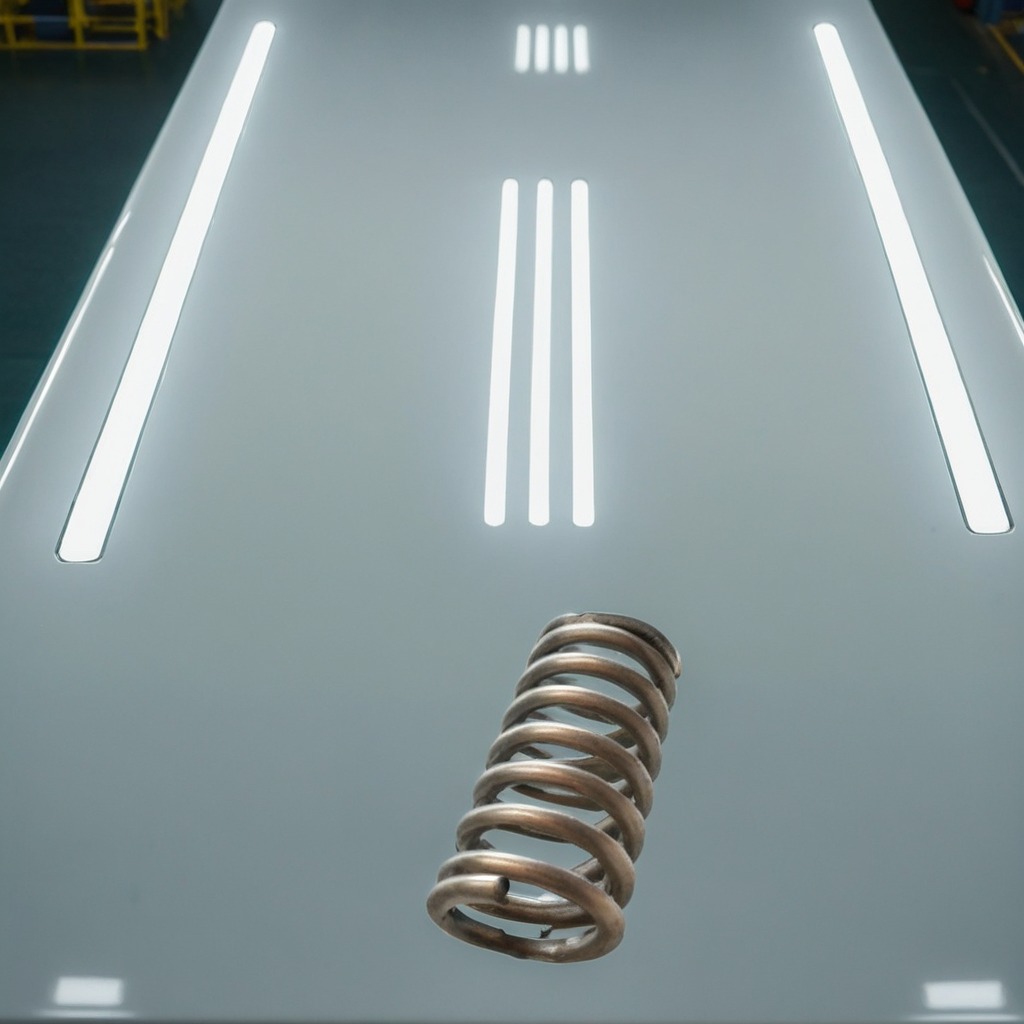
A coiled metal spring is lying on a high-gloss table in a ship maintenance bay industrial lighting.